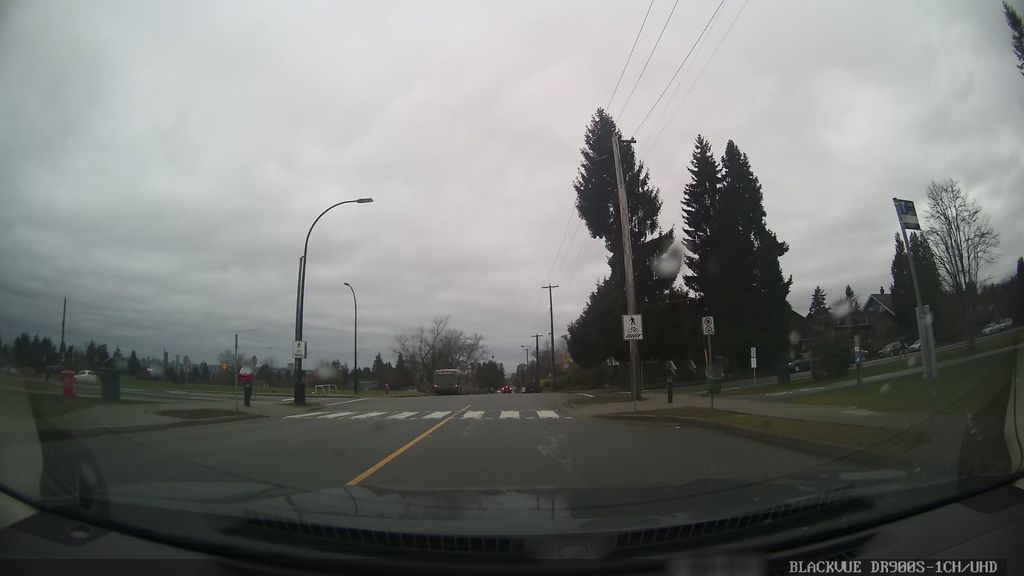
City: vancouver